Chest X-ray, AP view. Patient: 50 years old, sex M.
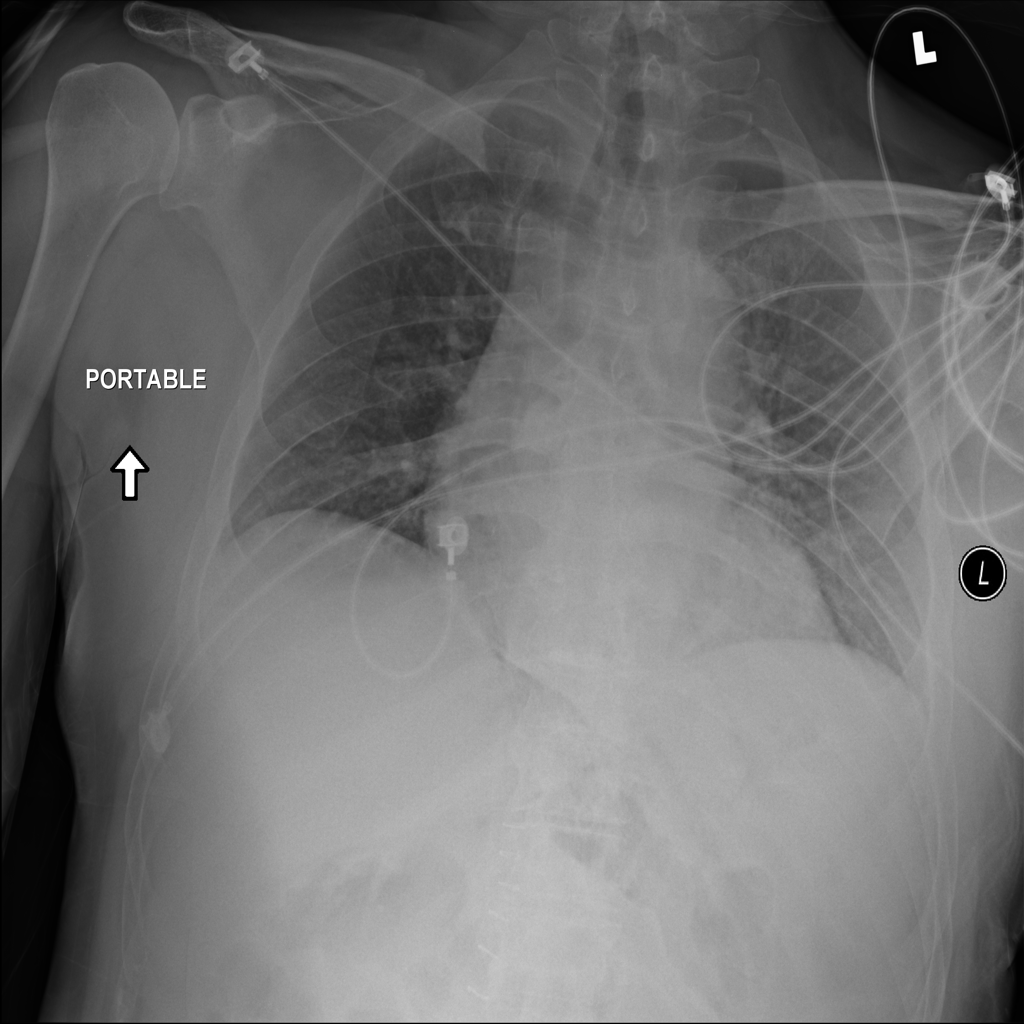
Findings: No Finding